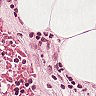
Metastatic tissue present: no